八年级 · 解析几何
如图 1 所示,一架云梯斜靠在一坚直的墙上, 云梯的顶端距地面 15 米,

梯子的长度比梯子底端离墙的距离大 5 米.

图1

图2

(1) 这个云梯的底端离墙多远?

(2) 如图 2 所示, 如果梯子的顶端下滑了 8 米, 那么梯子的底部在水平方向滑动了多少米?
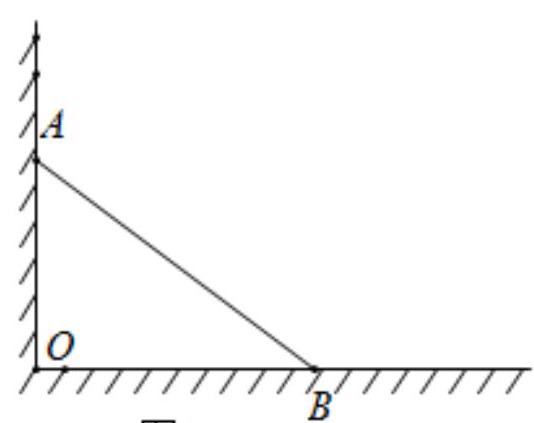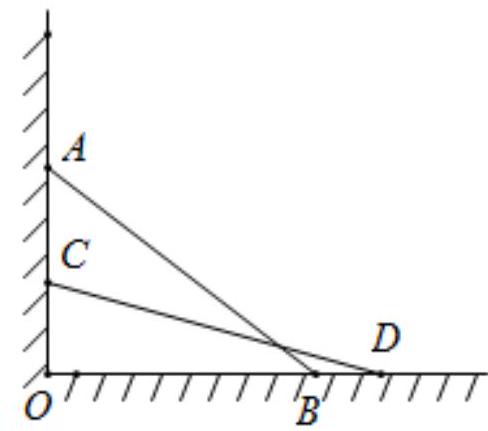
答案: 解: (1) 根据题意, 得 $\mathrm{OA}=15$ 米, $\mathrm{AB}-\mathrm{OB}=5$ 米

由勾股定理得 $O A^{2}+O B^{2}=A B^{2}$

$\therefore 15^{2}+O B^{2}=(5+O B)^{2}$

$\therefore O B=20$

即这个云梯的底端离墙 20 米远;

(2) 由 (1) 可得: $A B=20+5=25$ 米

根据题意可得: $\mathrm{OC}=15-8=7$ 米, $\mathrm{CD}=\mathrm{AB}=25$ 米

由勾股定理得 $\mathrm{OC}^{2}+\mathrm{OD}^{2}=\mathrm{CD}^{2}$

可得: $\mathrm{OD}=\sqrt{\mathrm{CD}^{2}-\mathrm{OC}^{2}}=\sqrt{25^{2}-7^{2}}=24$

$B D=O D-O B=24-20=4$ 米

即梯子的底部在水平方向滑动了 4 米